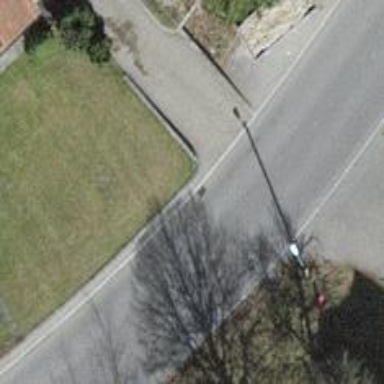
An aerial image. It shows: Tertiary road.